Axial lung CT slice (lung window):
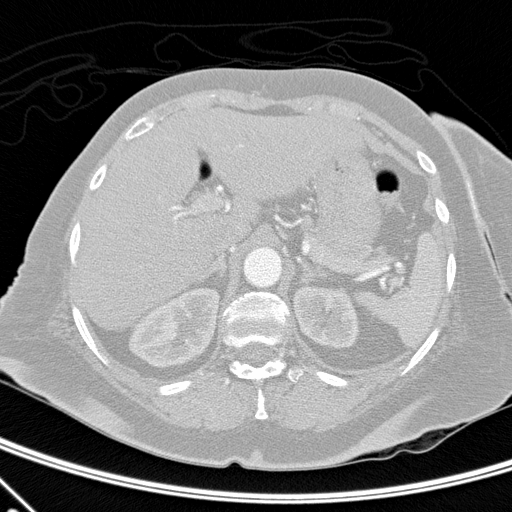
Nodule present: no